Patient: sex F, age 89
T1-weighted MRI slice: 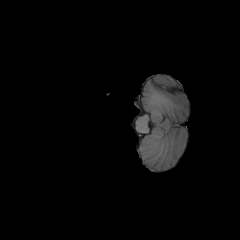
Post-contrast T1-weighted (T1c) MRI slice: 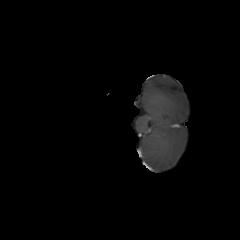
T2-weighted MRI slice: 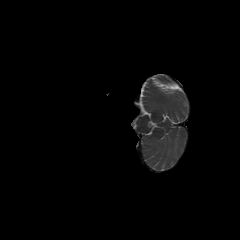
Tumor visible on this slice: no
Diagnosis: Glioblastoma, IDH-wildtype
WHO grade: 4